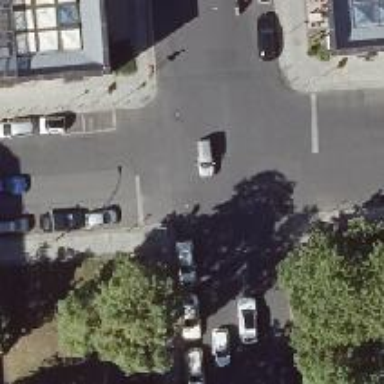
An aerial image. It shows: Unmarked crossing on the road.